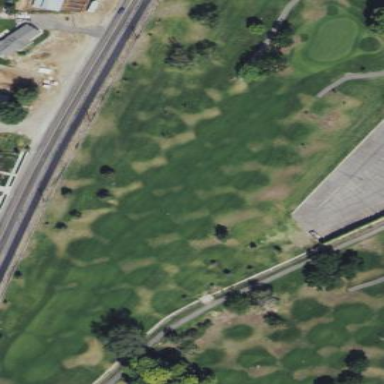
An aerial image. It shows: Scenic golf fairway.